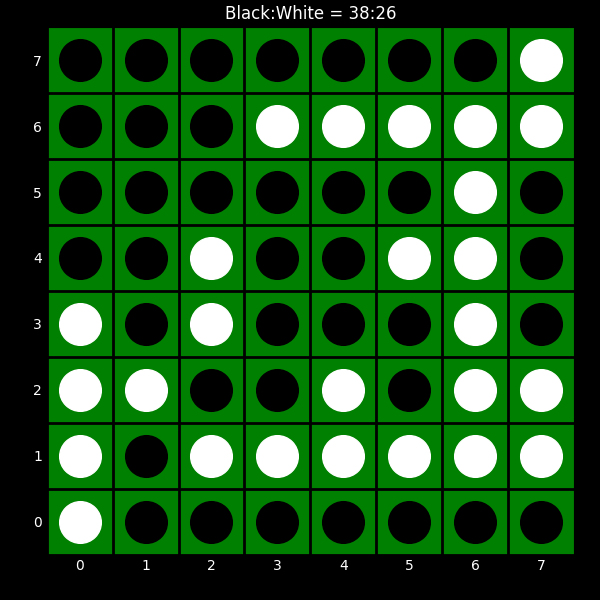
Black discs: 38
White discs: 26